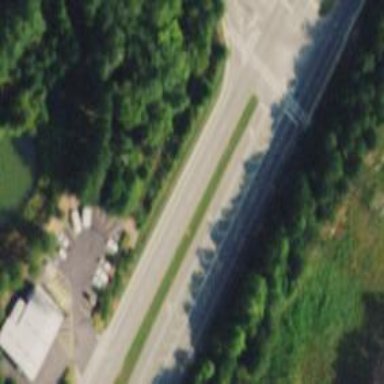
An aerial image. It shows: Trunk highway.